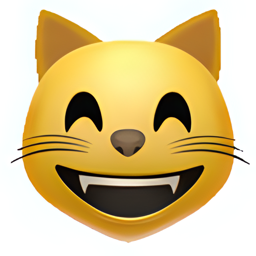
Name: grinning cat face with smiling eyes
Emoji: 😸
Group: Smileys & Emotion
Sub-group: cat-face